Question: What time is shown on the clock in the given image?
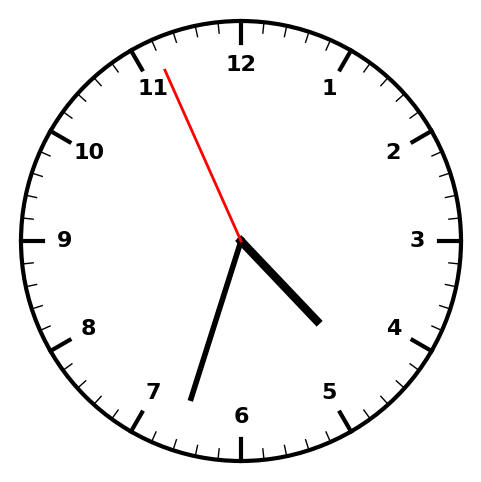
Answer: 04:32:56